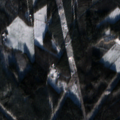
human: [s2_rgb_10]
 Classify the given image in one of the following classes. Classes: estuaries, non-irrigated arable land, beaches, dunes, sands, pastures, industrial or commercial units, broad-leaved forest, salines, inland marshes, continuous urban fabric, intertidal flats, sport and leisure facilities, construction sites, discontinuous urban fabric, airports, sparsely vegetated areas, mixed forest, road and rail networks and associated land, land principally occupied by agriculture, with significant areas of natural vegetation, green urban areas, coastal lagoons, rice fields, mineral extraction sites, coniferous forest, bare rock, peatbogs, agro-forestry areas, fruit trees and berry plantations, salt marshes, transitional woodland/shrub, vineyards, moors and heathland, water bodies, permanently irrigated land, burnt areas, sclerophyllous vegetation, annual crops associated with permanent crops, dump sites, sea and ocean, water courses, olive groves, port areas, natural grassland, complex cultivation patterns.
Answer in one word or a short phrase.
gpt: non-irrigated arable land, broad-leaved forest, coniferous forest, mixed forest, transitional woodland/shrub